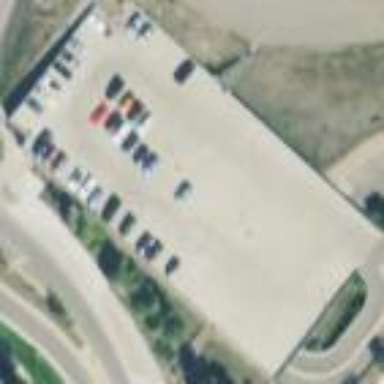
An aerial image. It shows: Multi-storey parking building.